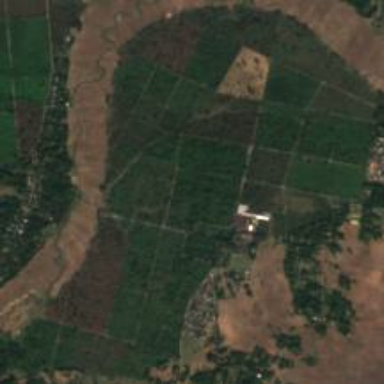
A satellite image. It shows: Orchard consisting of tea plants.